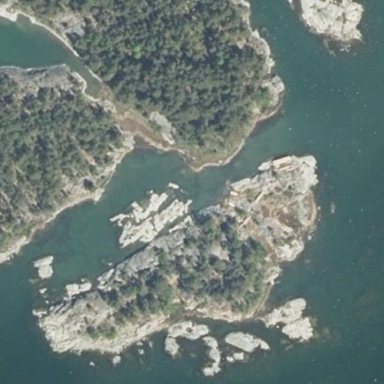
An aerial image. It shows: Islet located along the natural coastline.